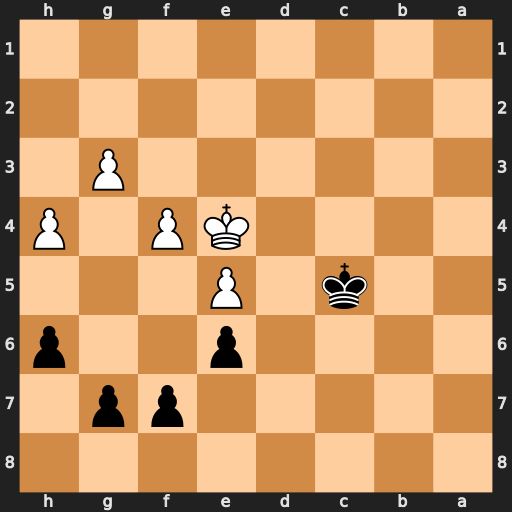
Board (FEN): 8/5pp1/4p2p/2k1P3/4KP1P/6P1/8/8
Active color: b
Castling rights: -
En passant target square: -
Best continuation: h5 Kd3 Kd5 Ke3 Kc4 Kd2 Kd4